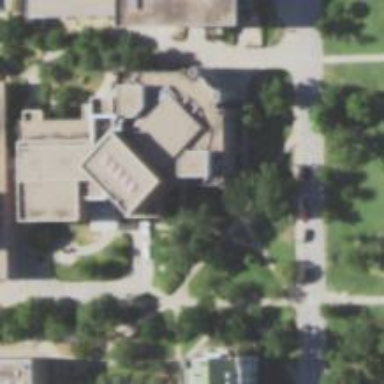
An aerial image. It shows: Arts center located within university building.